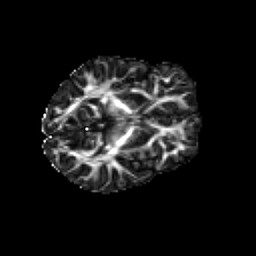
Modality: FA
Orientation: axial
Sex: female
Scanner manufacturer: siemens
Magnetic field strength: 3 T
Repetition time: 5 s
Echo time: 0.071 s